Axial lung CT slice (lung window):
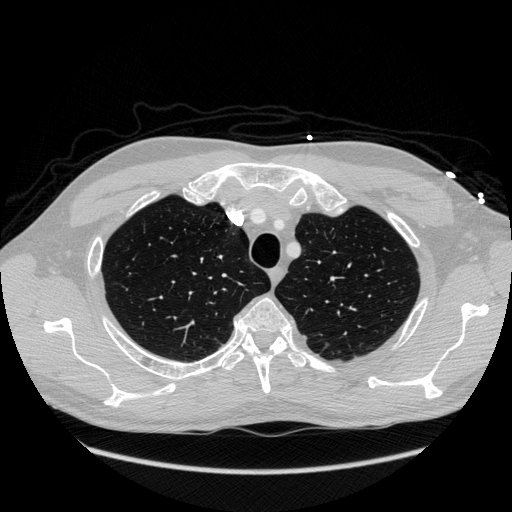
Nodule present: no